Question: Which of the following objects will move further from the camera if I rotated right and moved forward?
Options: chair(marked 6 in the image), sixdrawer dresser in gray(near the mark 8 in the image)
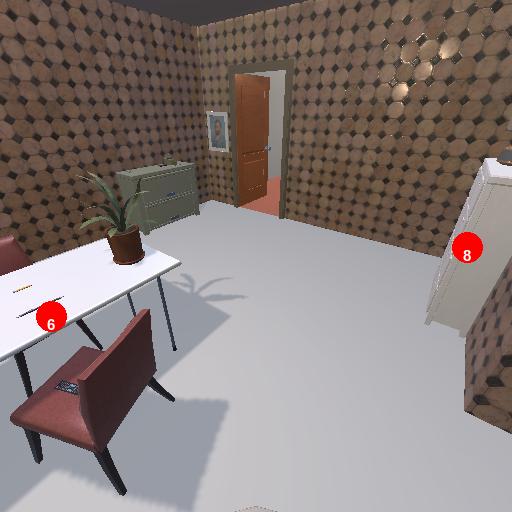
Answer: chair(marked 6 in the image)